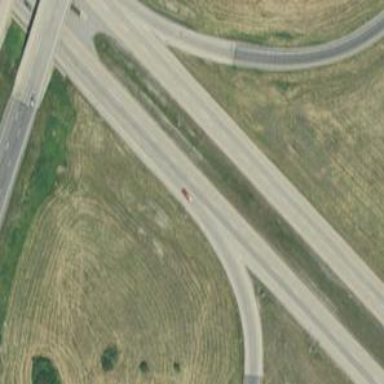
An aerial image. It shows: Trunk highway with expressway features.